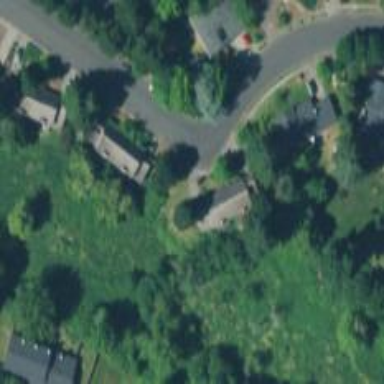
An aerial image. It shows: Residential road with sidewalk on the left side.